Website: macys
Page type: delivery-shipping
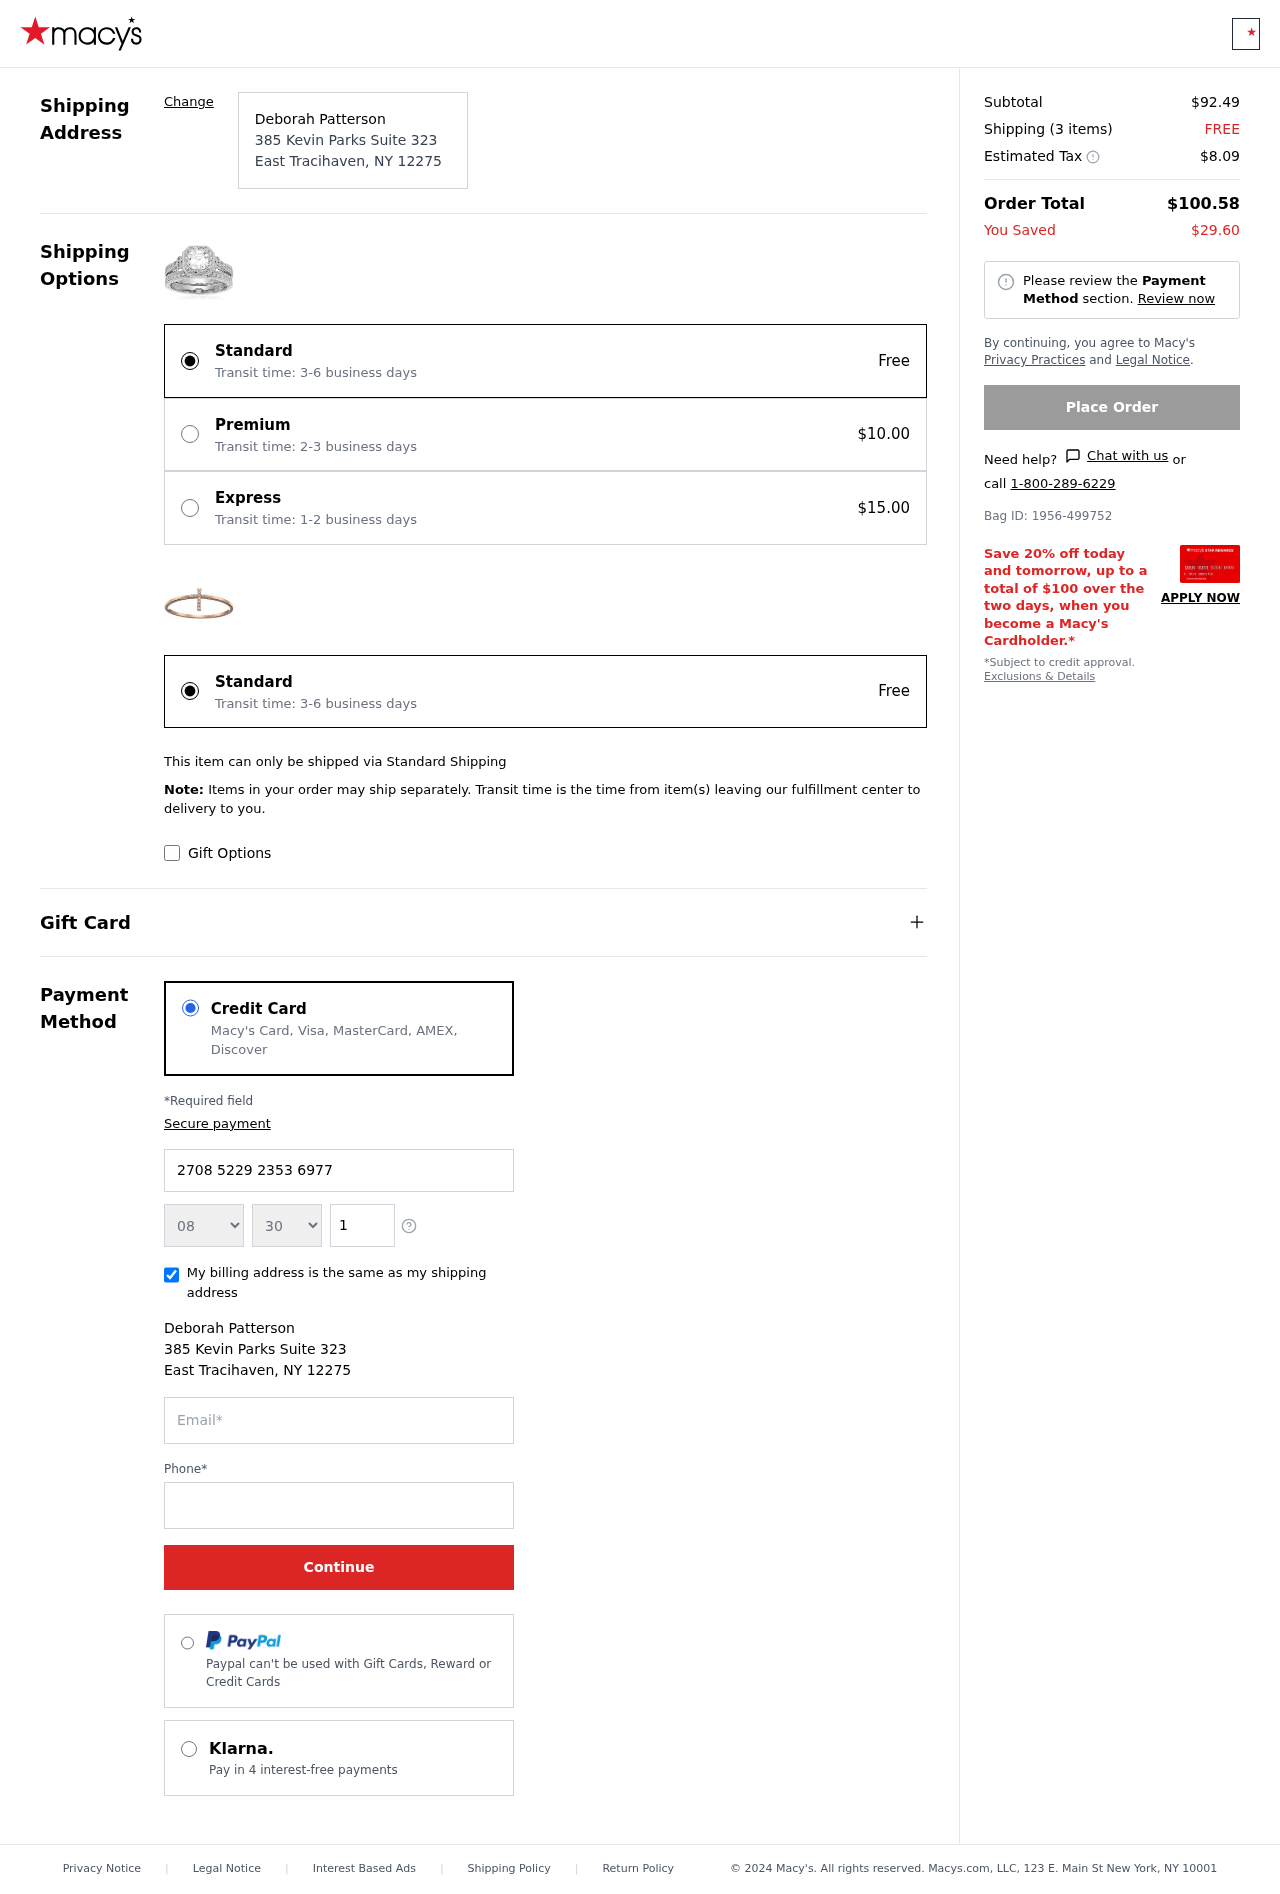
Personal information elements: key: PII_CARD_EXPIRY_MONTH
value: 08
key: PII_CARD_EXPIRY_YEAR
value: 30
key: PII_CITY
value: East Tracihaven
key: PII_CITY_STATE_ZIP
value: East Tracihaven, NY 12275
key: PII_FULLNAME
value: Deborah Patterson
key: PII_POSTCODE
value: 12275
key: PII_STATE_ABBR
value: NY
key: PII_STREET
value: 385 Kevin Parks Suite 323
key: PII_CARD_NUMBER
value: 2708 5229 2353 6977
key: PII_CARD_CVV
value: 103
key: PII_EMAIL
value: dpatterson@yahoo.com
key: PII_PHONE
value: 9175897564
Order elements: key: ORDER_SUBTOTAL
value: $92.49
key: ORDER_NUM_ITEMS
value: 3
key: ORDER_SHIPPING_COST
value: FREE
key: ORDER_TAX
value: $8.09
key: ORDER_TOTAL
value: $100.58
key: ORDER_SAVINGS
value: $29.60
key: ORDER_BAG_ID
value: Bag ID: 1956-499752